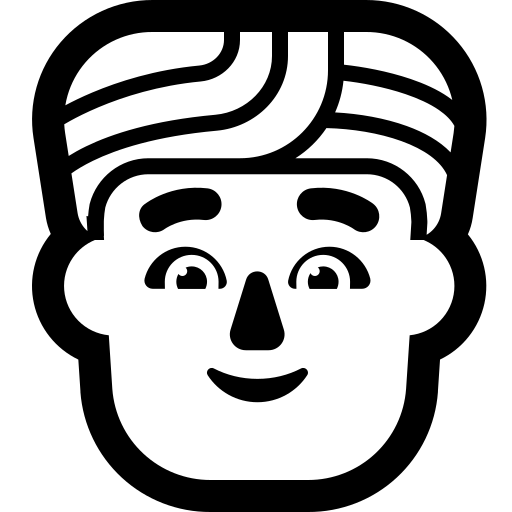
man wearing turban high contrast default